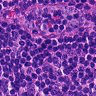
Metastatic tissue present: no